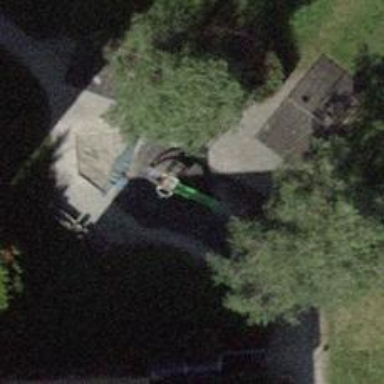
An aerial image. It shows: Playground structure.